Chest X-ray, PA view. Patient: 46 years old, sex M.
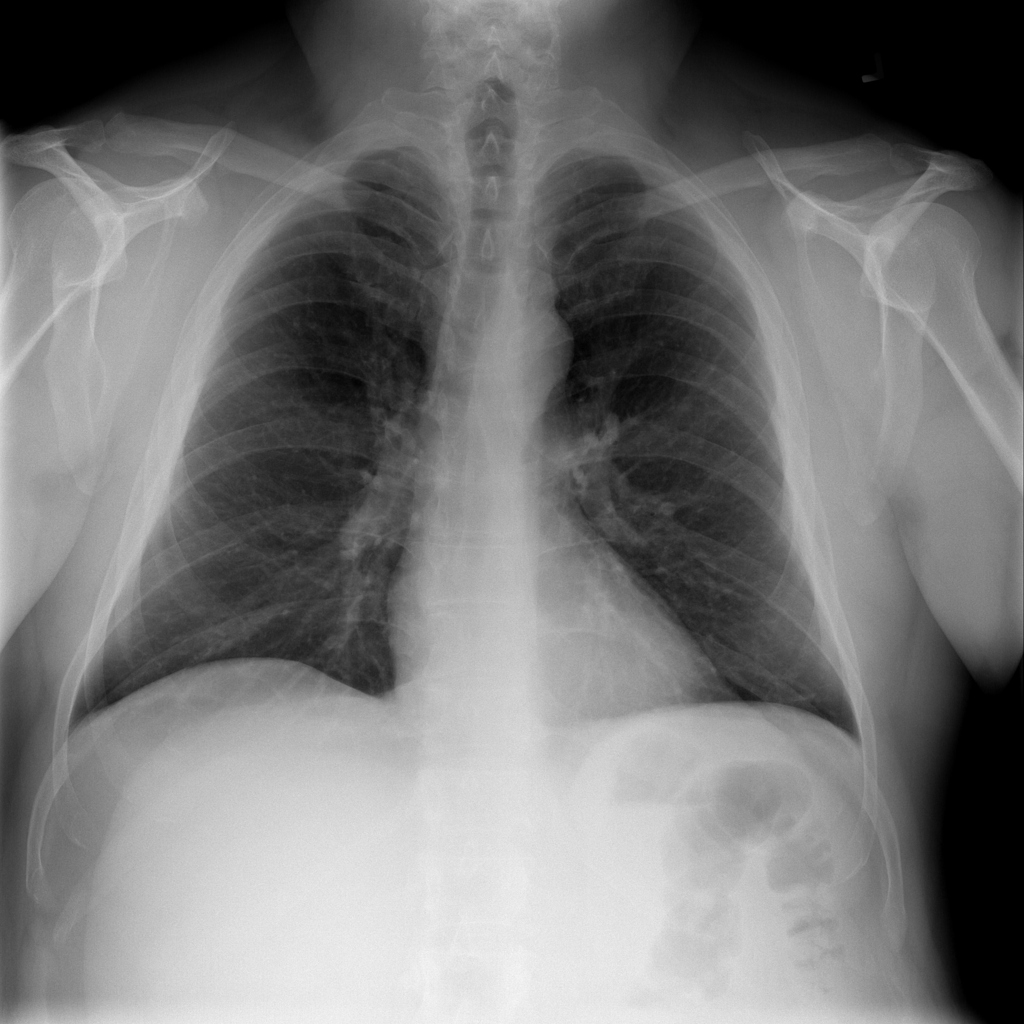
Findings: No Finding